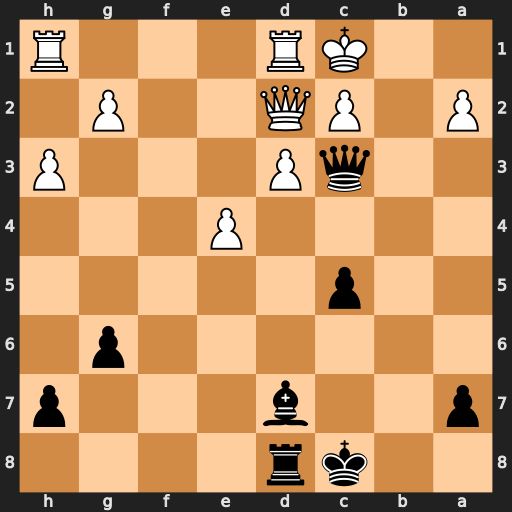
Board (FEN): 2kr4/p2b3p/6p1/2p5/4P3/2qP3P/P1PQ2P1/2KR3R
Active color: b
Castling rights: -
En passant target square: -
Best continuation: Qa1#